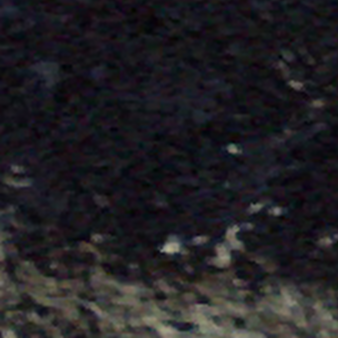
Label: other